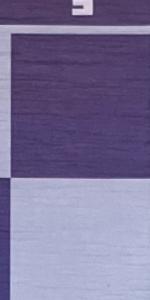
Label: Empty